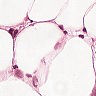
Metastatic tissue present: yes